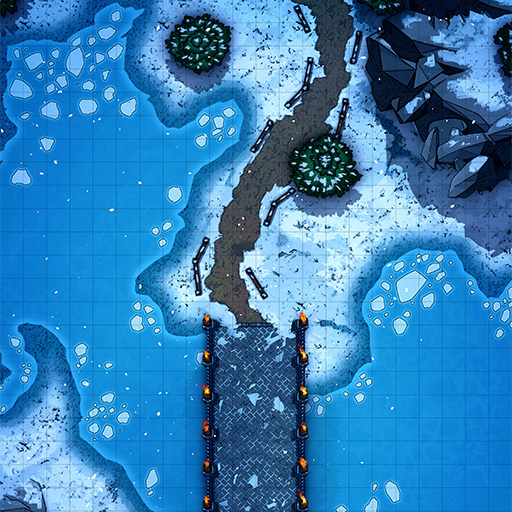
A D&D Grid Map ice lake road bridge (Snowy Bridge Crossing Map)